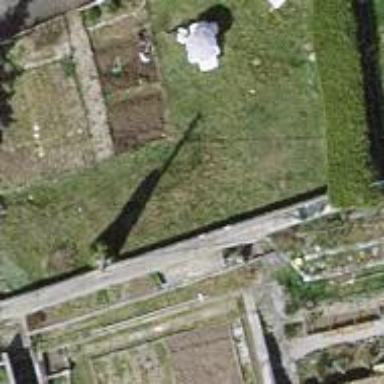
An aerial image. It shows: Allotments area.